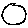
Label: circle